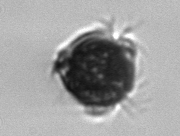
Label: Mesodinium